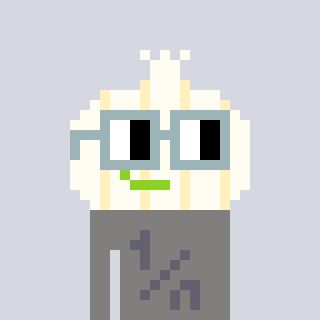
a pixel art character with square dark gray glasses, a garlic-shaped head and a bluegrey-colored body on a cool background